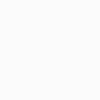
Label: not_dusty